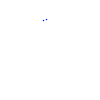
Particle: proton